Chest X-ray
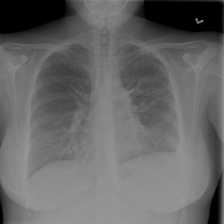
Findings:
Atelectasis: negative
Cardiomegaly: negative
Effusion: negative
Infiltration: negative
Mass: negative
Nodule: negative
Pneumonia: negative
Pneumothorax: negative
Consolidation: negative
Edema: negative
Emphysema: negative
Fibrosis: negative
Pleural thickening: negative
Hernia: negative